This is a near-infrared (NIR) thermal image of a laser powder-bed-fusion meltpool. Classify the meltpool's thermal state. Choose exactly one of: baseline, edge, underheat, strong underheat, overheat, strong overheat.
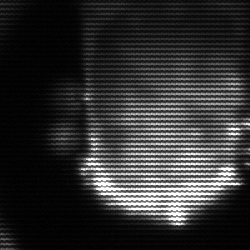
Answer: baseline